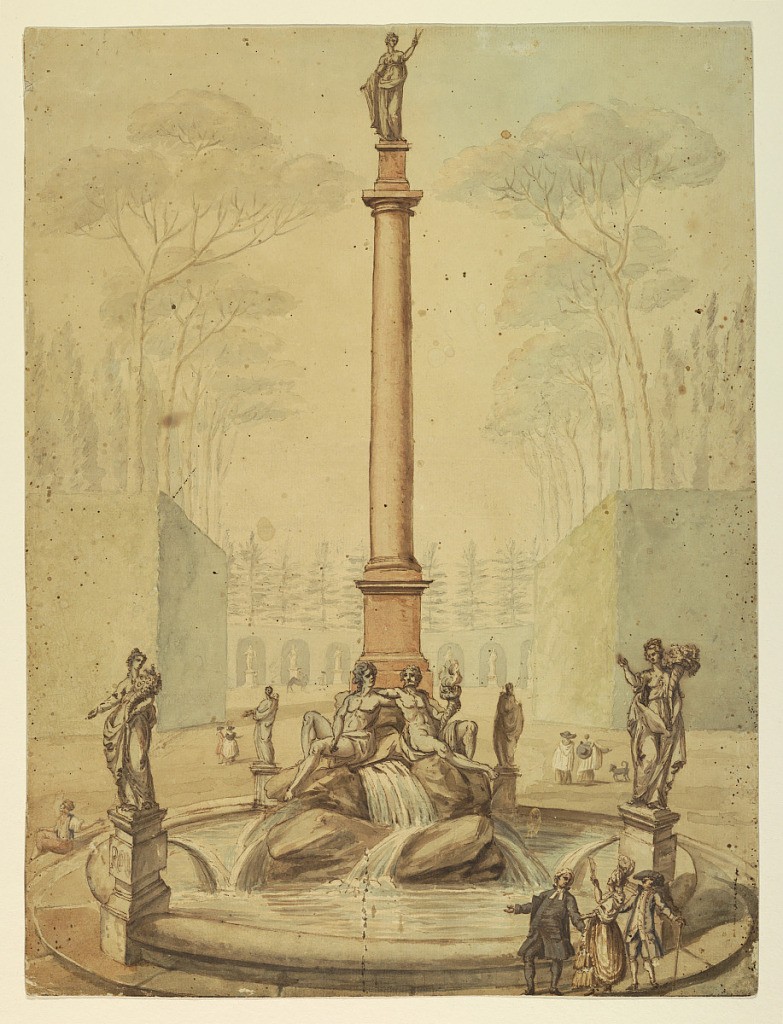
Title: Project for a Fountain in a Park
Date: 1775–1800
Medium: Black crayon, pen and ink, brush and sepia, watercolor on paper
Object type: Drawing
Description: A tall column crowned by an allegorical figure (Astronomy?). At its base, upon rocky stones sit two figures (Hephaestus and Venus?). Along the edge of the fountain are four pedestals with figures of women holding cornucopias, the one at left inscribed with POM[ona]. In the foreground at right, a clergyman, a lady, a gentleman converse in front of the fountain.